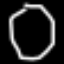
Label: octagon